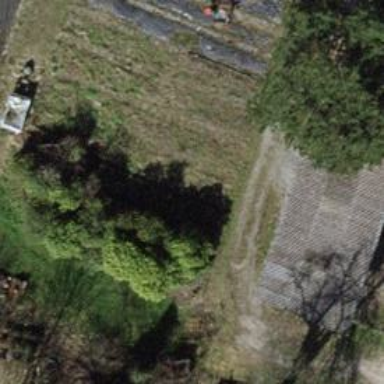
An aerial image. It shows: Shed building.